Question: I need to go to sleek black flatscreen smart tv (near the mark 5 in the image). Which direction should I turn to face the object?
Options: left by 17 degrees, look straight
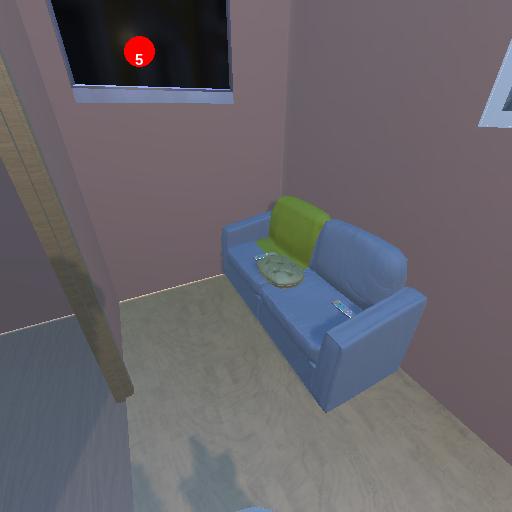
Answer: left by 17 degrees